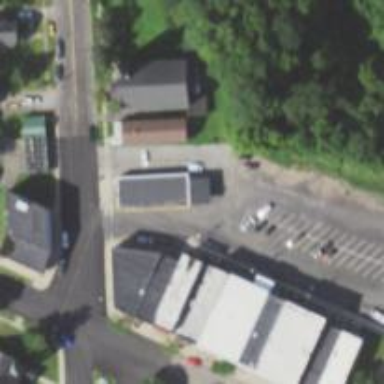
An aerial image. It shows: Post office.